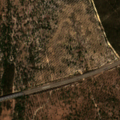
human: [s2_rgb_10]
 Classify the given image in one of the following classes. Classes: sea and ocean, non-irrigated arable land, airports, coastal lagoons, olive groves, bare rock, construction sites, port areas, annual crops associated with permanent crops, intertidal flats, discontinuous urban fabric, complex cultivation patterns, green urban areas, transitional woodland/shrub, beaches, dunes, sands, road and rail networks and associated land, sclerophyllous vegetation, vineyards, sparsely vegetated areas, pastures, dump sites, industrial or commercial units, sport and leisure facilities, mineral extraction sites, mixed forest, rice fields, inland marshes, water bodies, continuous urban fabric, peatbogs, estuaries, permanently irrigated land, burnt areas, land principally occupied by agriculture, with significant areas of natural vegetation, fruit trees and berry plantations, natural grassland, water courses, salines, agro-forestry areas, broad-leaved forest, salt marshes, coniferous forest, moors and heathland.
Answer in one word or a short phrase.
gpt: broad-leaved forest, mixed forest, transitional woodland/shrub